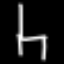
Label: chair